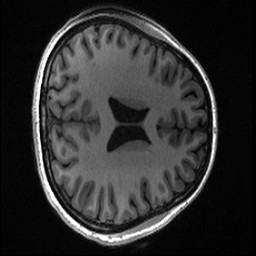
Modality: T1w
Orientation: axial
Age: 21
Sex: female